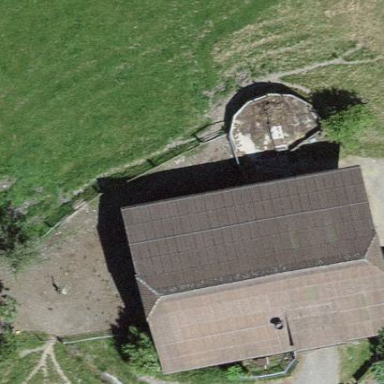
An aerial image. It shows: Rural barn.